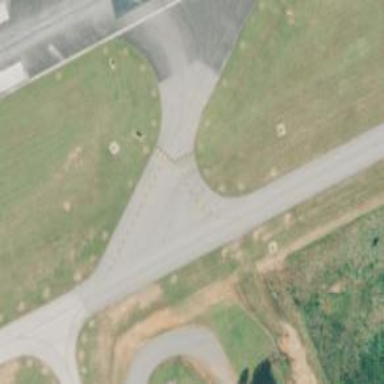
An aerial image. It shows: View of taxiway at the airport.